Question: My company has a registered USB vendor ID (VID), so I don't see why I'm showing up as an 'unknown vendor' when a user goes to install my app through the chrome web store:

In my mainfest.json:
'''
"hid",
{
"usbDevices": [
{"vendorId": XXXX,"productId": YYYY}
]
},
'''
Where are known vendors pulled from? Is there another area of the chrome developer dashboard I should be aware of?
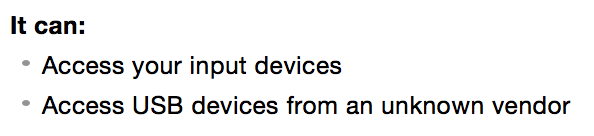
Answer: The Google Chrome executable contains an embedded list of USB vendors. The source of this list is visible at:
<URL>
It looks as though the version in the Chromium source hasn't been updated in a few years, so recently registered vendor IDs may not be present. First make sure your vendor ID is present in the master list (<URL>